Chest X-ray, AP view. Patient: 51 years old, sex F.
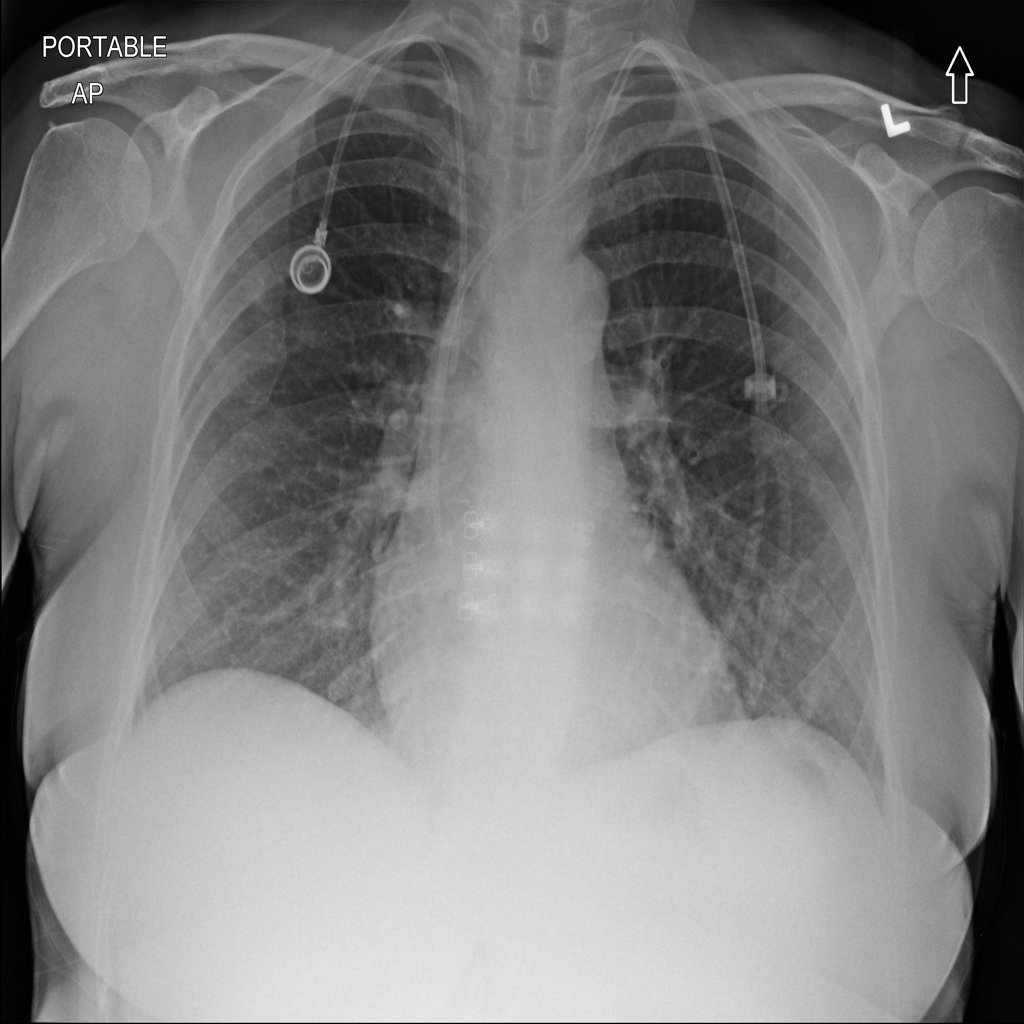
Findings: No Finding